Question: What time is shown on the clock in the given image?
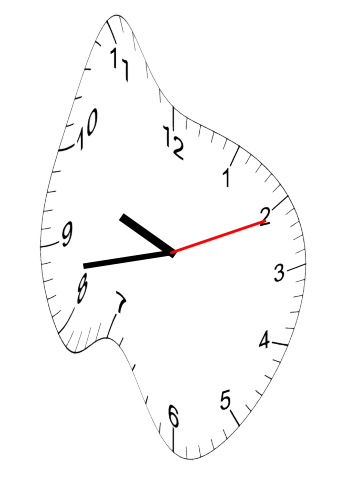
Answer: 09:43:11